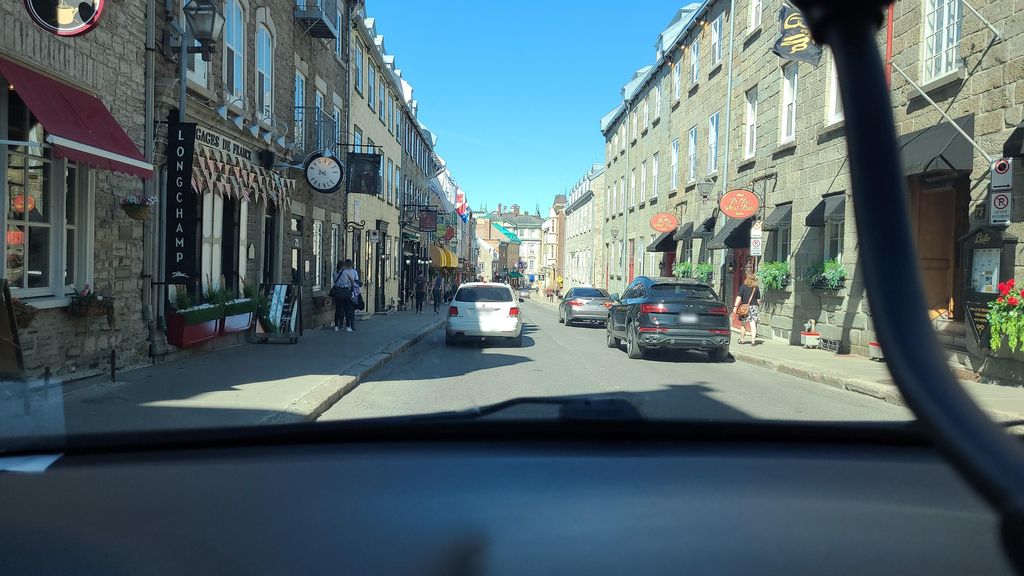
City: quebec_city